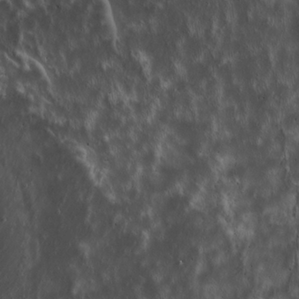
Label: non_frost